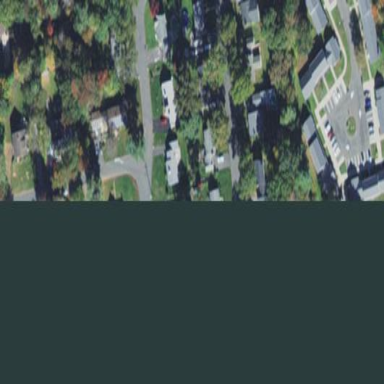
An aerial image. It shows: Residential road.